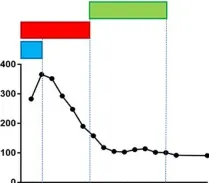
Dynamic changes in liver and kidney function in the patient after admission. Creatinine. Levels of the patient gradually returned to normal (different colors represent different medications, and the length of the lines represents the duration of treatment with the medication).
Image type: pathology (immunostaining)